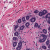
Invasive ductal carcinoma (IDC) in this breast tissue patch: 0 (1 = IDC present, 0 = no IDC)